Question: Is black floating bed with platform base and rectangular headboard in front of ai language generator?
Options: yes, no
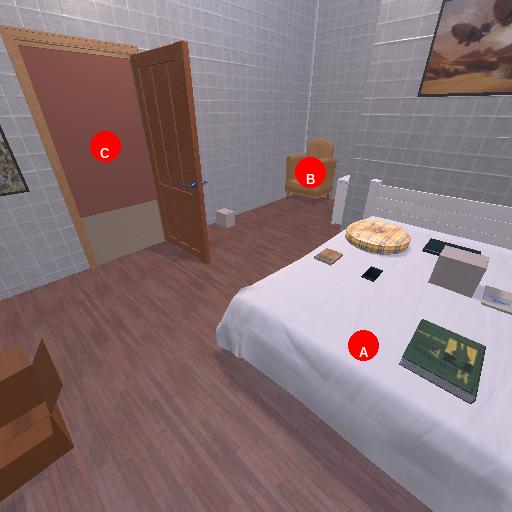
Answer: yes